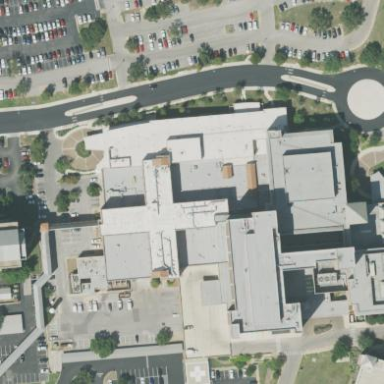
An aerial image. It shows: Hospital providing healthcare services.